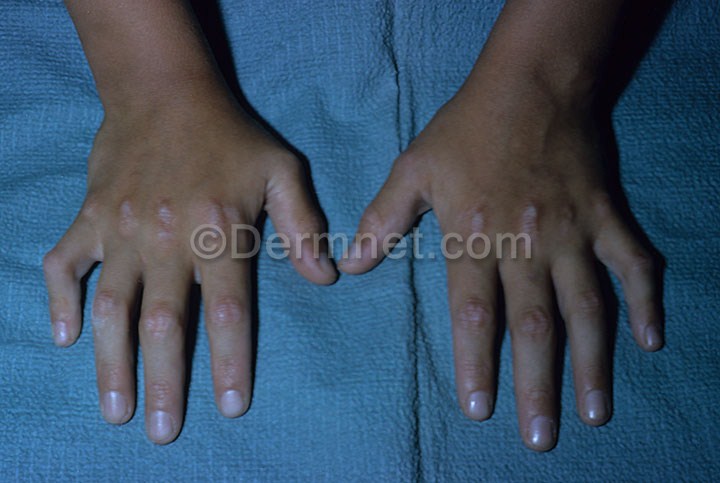
Disease: Lupus and other Connective Tissue diseases